Current action and preconditions to check: trajectory_clear

Your task: For each precondition in the list above, predict whether it will hold at this action.

Consider the current scene as observed from the mobile robot's camera, and analyze the predicted future states of all dynamic agents (e.g., people, animals, vehicles, or any moving entities) within the NEXT SECOND.

IMPORTANT: Only answer "very likely" if you are absolutely certain—based on strong, clear evidence—that a dynamic agent will violate the precondition in the predicted future state. Do NOT answer "very likely" for unlikely, ambiguous, or low-probability risks.

Ask yourself for each precondition: Is there a high probability, with clear and convincing evidence, that the predicted future states of any dynamic agent will interfere with the predicted future state of the currently executing action within the NEXT SECOND, causing that precondition to fail?

Assess the risk level based on these predictions. Use "likely" or "very likely" if motions create a clear risk of interference.

Use "neutral" or "improbable" if agents are nearby but their predicted paths are clearly diverging or non-conflicting.

Failure Risk Categories: "very improbable", "improbable", "neutral", "likely", "very likely"

Answer Format: Output ONLY the probability_of_failure value from these categories: "very improbable", "improbable", "neutral", "likely", "very likely"

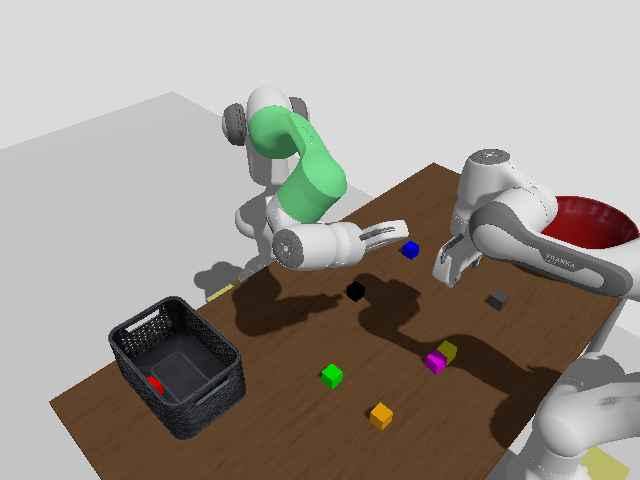

Answer: neutral